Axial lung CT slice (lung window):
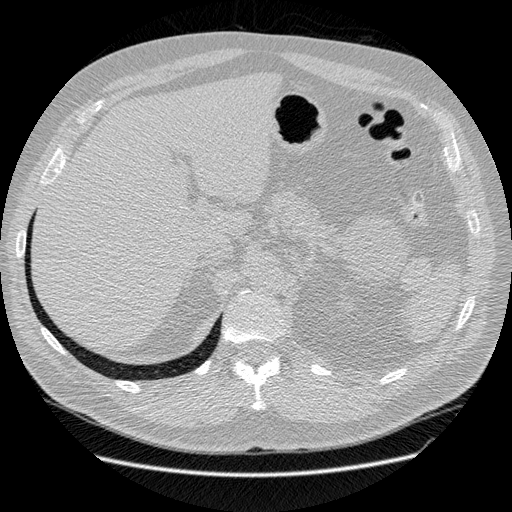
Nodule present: no